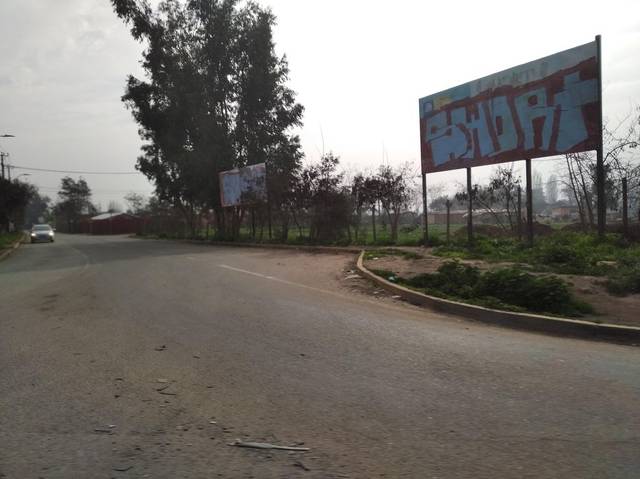
Region: Chile
Coordinates: -33.306, -70.85